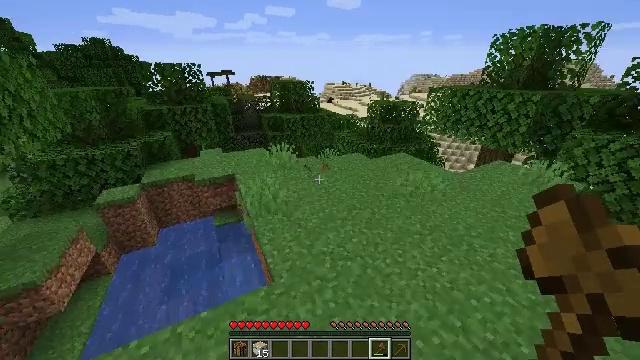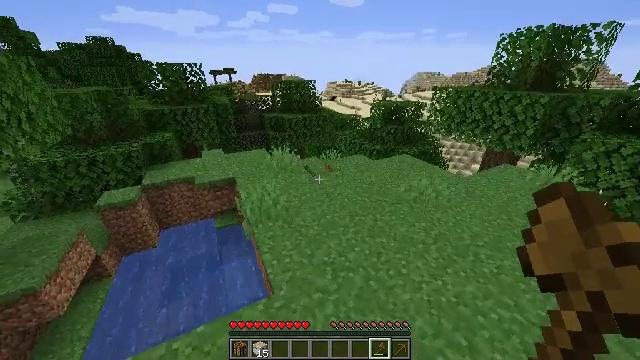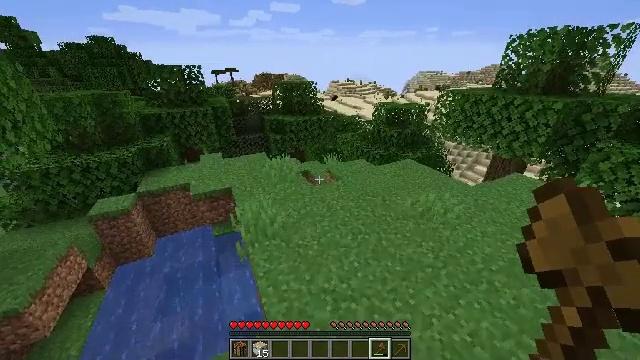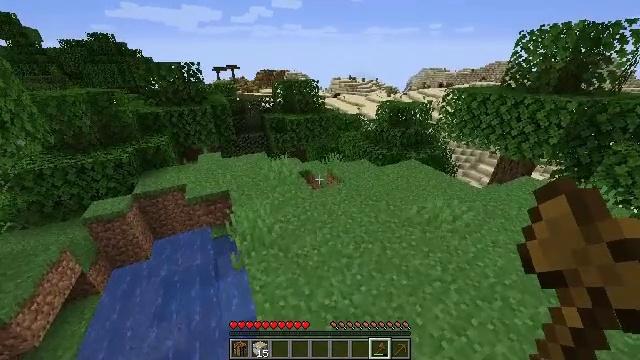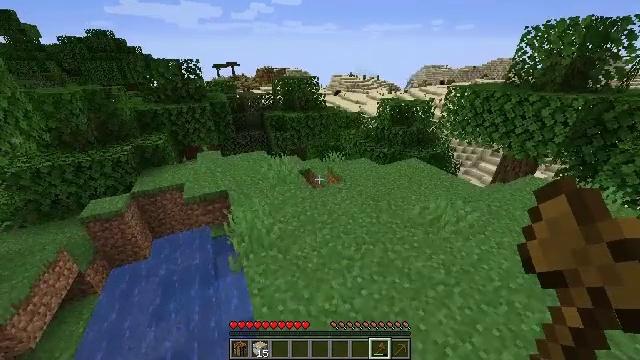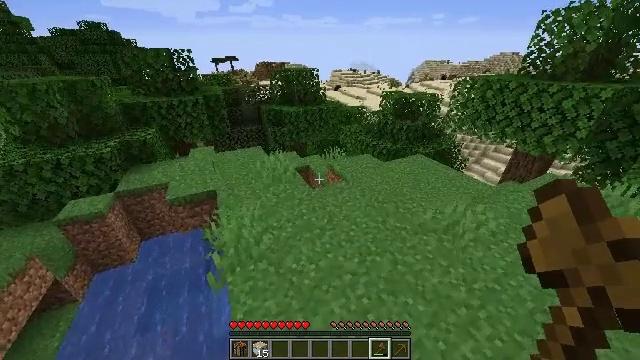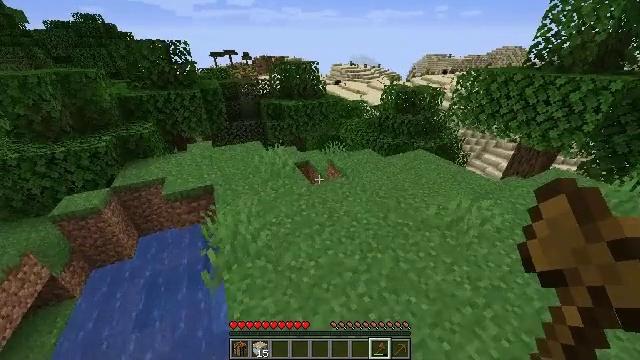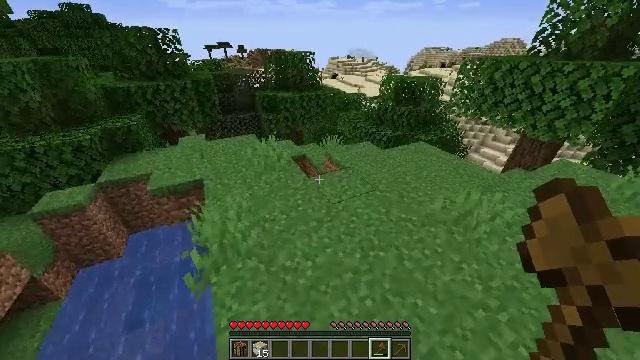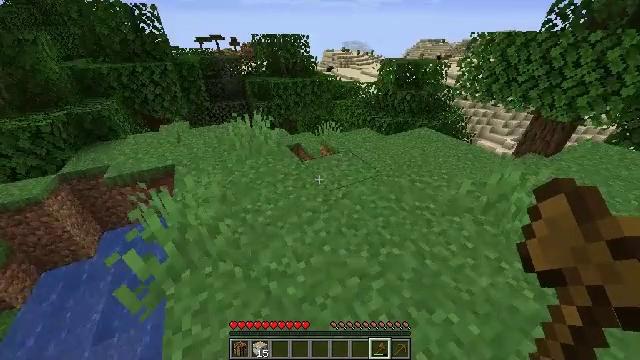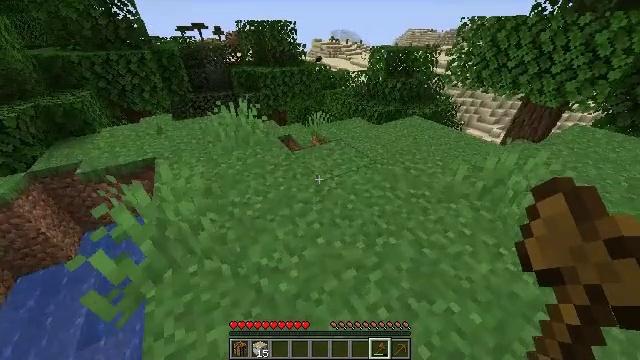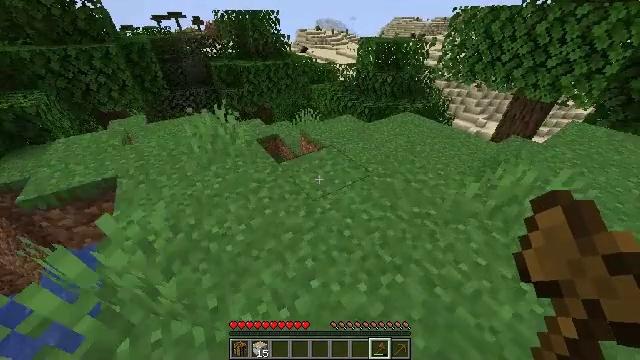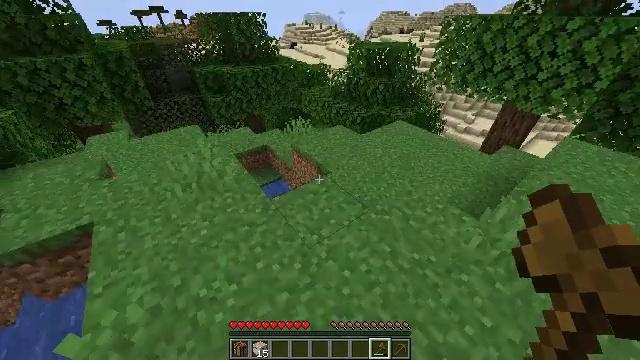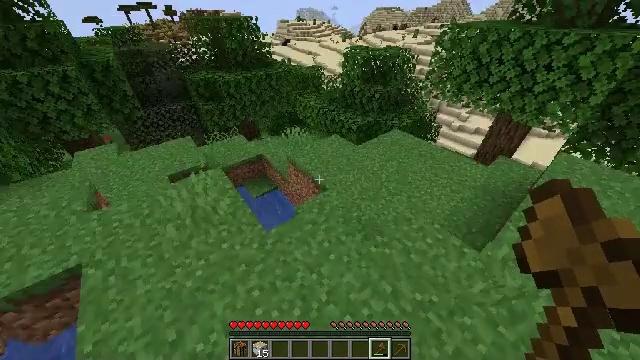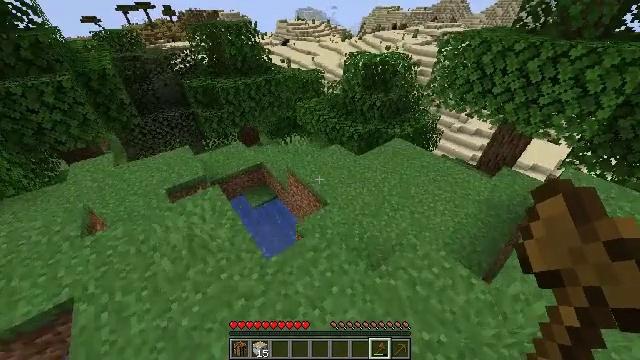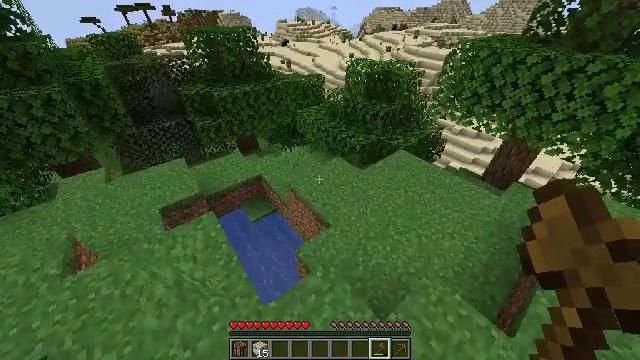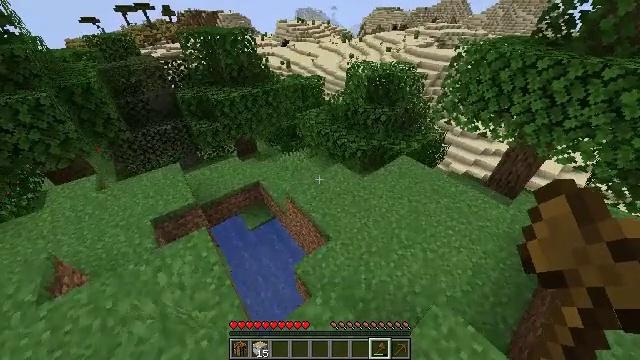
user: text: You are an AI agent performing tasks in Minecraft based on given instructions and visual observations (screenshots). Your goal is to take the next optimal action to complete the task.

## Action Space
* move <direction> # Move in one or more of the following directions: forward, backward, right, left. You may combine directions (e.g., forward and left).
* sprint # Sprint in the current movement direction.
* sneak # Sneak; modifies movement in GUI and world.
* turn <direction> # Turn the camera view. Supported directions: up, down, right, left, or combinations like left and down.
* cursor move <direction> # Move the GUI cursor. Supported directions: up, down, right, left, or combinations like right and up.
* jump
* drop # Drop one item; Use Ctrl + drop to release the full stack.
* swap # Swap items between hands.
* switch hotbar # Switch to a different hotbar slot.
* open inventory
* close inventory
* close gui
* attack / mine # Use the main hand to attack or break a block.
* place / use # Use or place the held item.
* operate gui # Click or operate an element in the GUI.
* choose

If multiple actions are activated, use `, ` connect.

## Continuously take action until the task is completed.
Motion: motion action
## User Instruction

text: Collect sand to make glass.
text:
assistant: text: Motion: move forward, sprint, jump
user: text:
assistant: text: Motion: move forward, sprint, jump
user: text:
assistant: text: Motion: move forward, sprint, jump
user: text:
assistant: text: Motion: move forward, sprint, jump
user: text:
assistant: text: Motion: move forward, sprint, turn down, jump
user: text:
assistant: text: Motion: move forward, sprint, turn down, jump
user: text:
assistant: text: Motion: move forward, sprint, turn down, jump
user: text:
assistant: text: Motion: move forward, sprint, turn right and down, jump
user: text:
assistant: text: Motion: move forward, sprint, turn right and down, jump
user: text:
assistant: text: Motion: move forward, sprint, turn right and down, jump
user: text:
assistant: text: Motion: move forward, sprint, turn right and down, jump
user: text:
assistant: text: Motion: move forward, sprint, turn right, jump
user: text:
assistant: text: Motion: move forward, sprint, jump
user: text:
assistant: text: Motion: move forward and move right, sprint, jump
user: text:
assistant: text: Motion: move forward and move right, sprint, jump
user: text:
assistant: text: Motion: move forward and move right, sprint, jump
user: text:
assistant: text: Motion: move forward and move right, sprint, jump
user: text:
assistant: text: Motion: move forward and move right, sprint, jump
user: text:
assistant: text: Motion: move forward and move right, sprint
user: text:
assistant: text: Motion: move forward and move right, sprint
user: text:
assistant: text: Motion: move forward and move right, sprint
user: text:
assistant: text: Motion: move forward and move right, sprint
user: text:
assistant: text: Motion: move forward, sprint, turn up
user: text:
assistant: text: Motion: move forward, sprint, turn up
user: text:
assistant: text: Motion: move forward, sprint, turn left and up
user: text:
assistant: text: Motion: move forward, sprint, turn up
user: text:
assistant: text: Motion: move forward, sprint
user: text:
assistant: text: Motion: move forward, sprint
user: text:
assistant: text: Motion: move forward, sprint
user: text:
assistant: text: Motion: move forward, sprint, turn left and down, jump